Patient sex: F
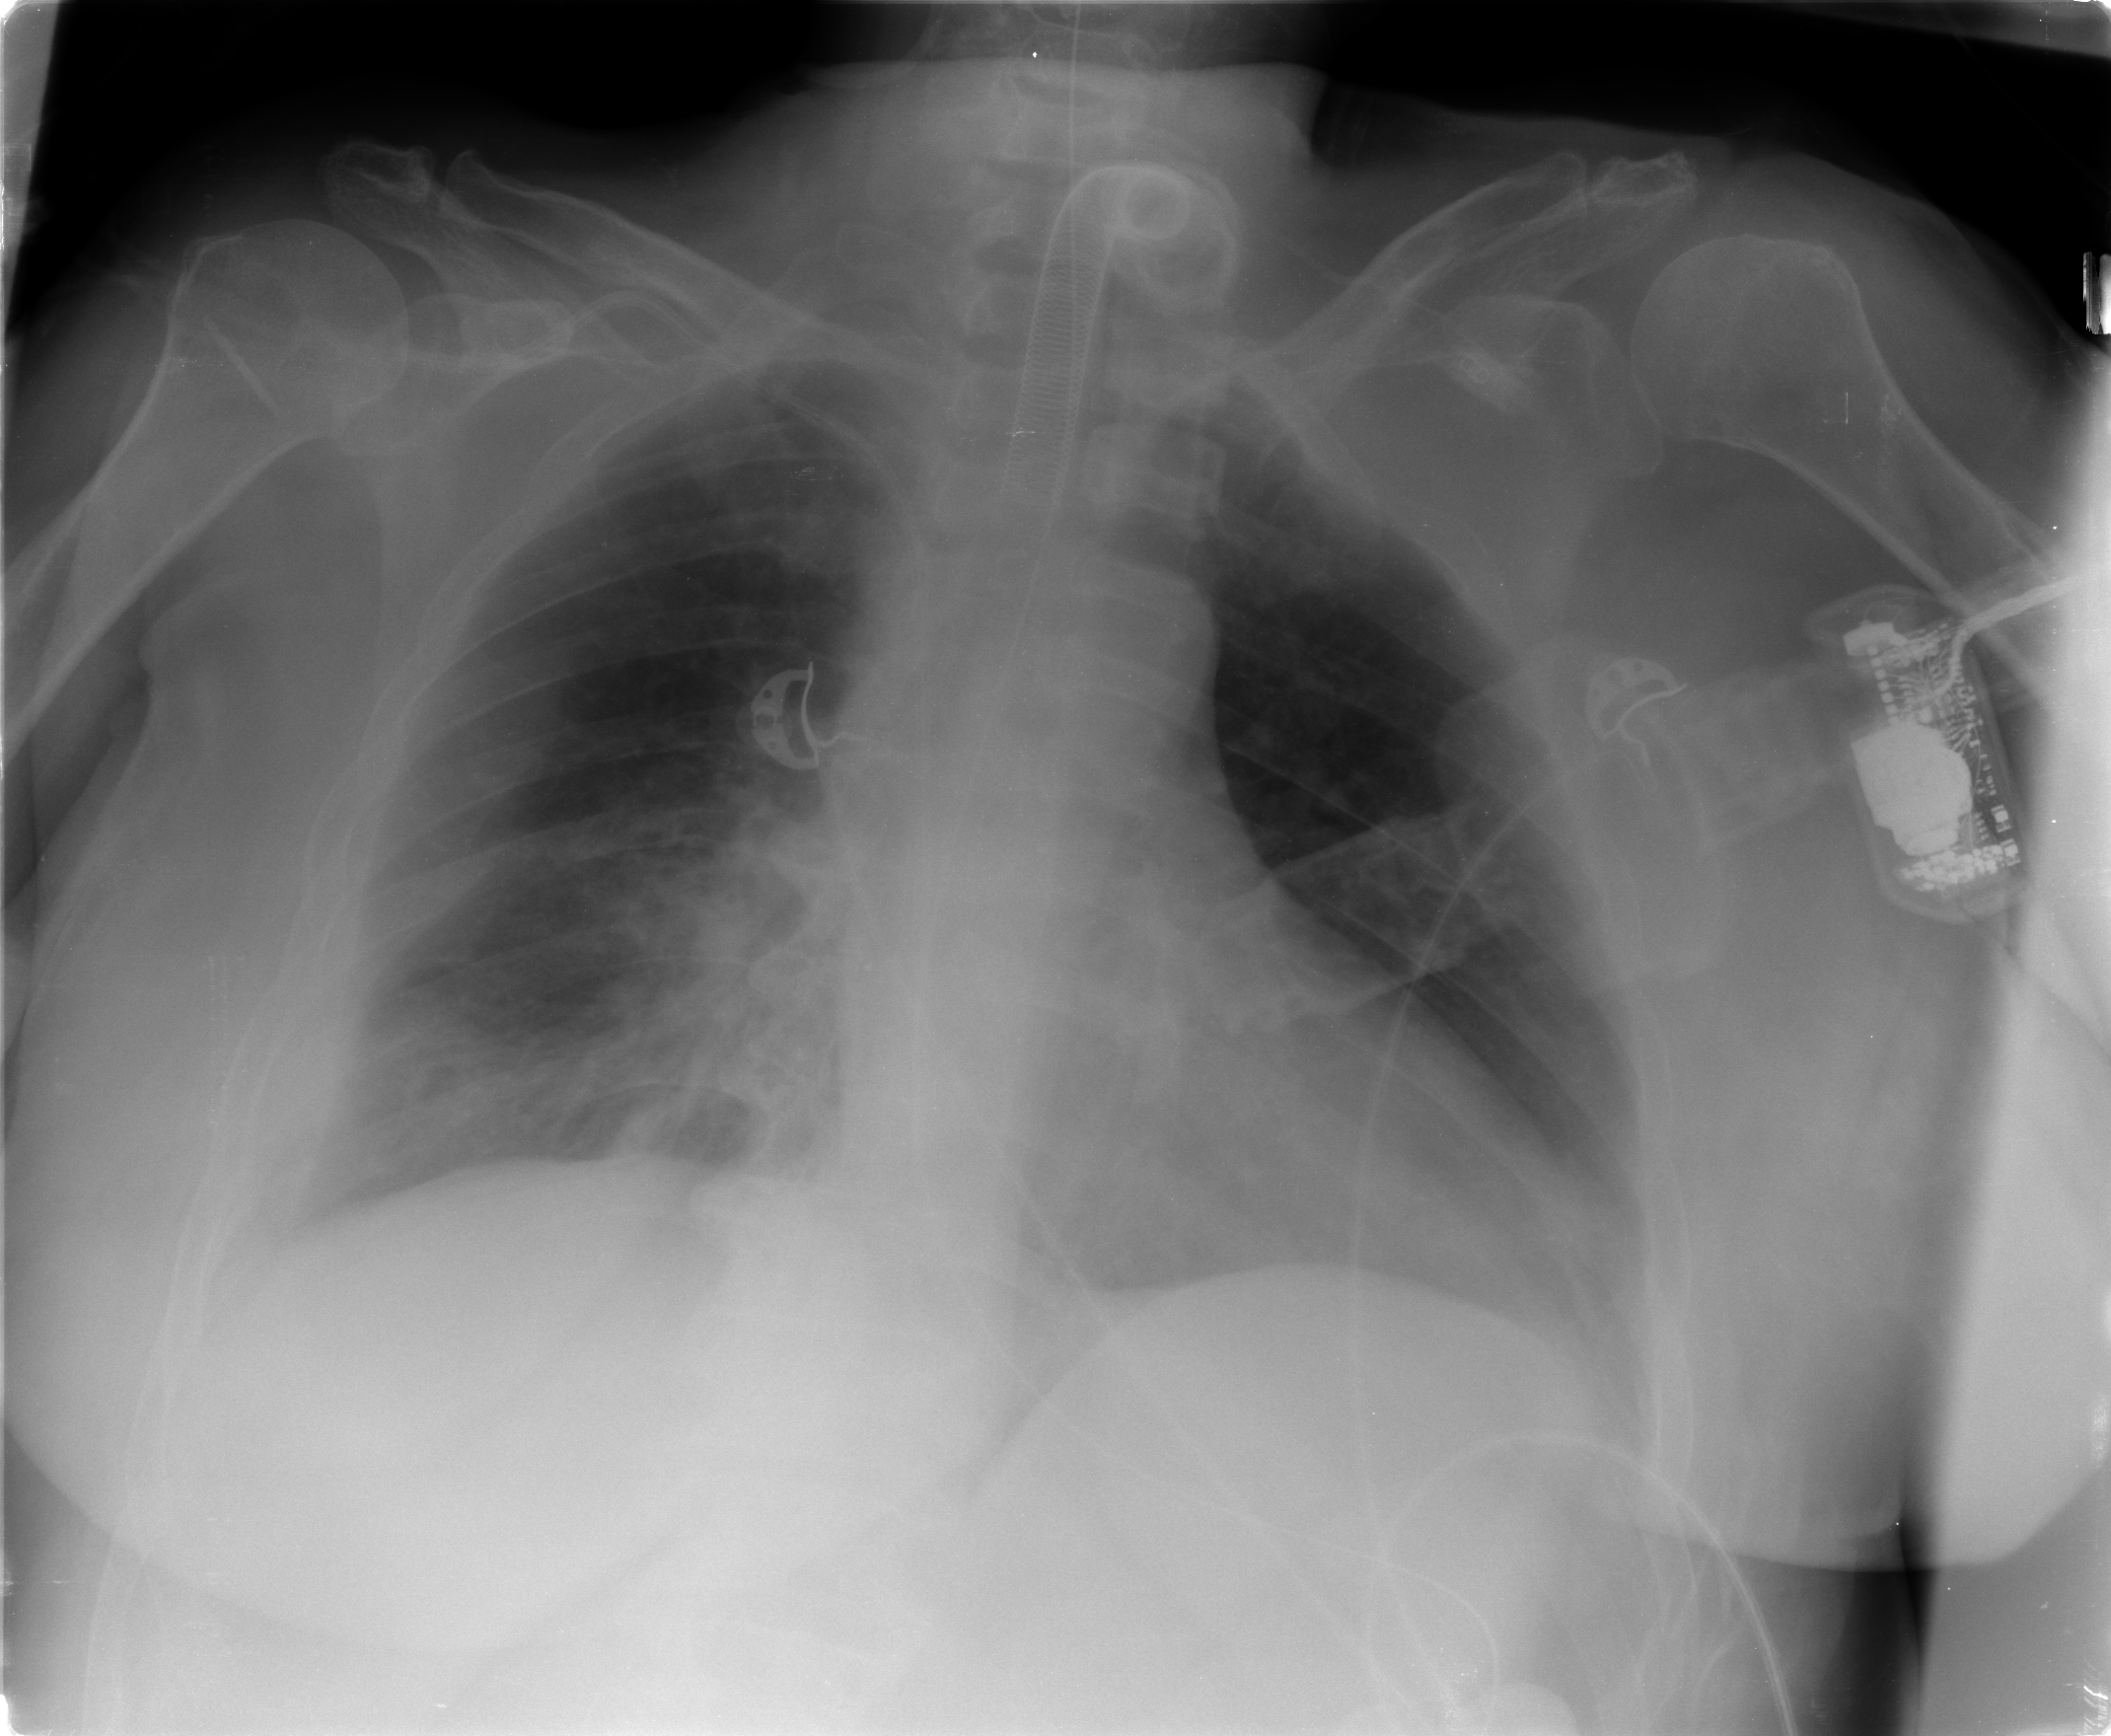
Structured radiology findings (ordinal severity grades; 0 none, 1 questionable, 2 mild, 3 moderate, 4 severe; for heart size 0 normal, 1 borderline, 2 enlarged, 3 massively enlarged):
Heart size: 0
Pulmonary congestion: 2
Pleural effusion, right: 0
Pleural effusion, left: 0
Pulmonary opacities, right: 2
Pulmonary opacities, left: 0
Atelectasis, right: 2
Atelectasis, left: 2